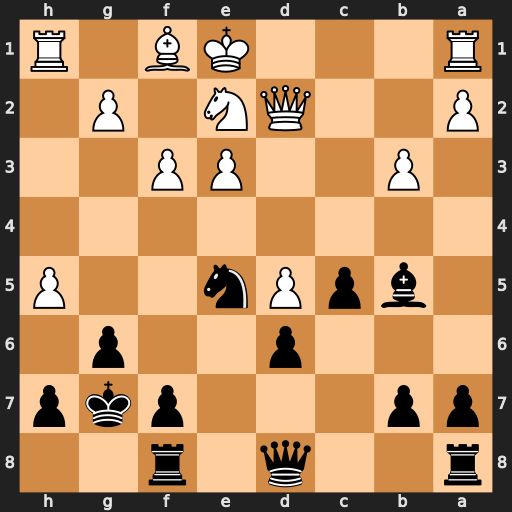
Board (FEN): r2q1r2/pp3pkp/3p2p1/1bpPn2P/8/1P2PP2/P2QN1P1/R3KB1R
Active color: b
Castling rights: KQ
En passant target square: -
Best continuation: Nd3+ Kd1 Nf2+